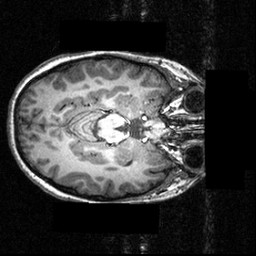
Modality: T1w
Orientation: axial
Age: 22
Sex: female
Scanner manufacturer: siemens
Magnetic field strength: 3.951 T
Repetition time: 1.5 s
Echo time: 0.00335 s